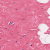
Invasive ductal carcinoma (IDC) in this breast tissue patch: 0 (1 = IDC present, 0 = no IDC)